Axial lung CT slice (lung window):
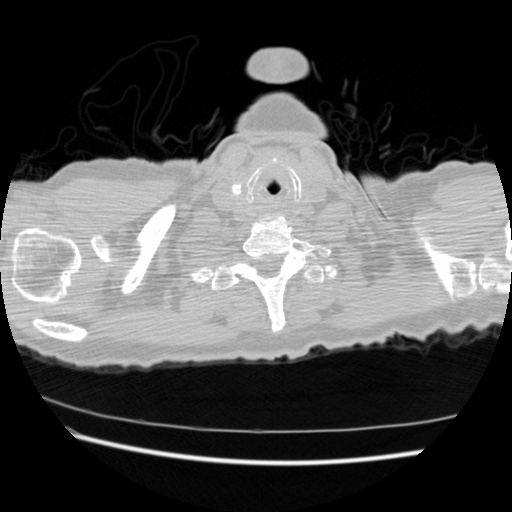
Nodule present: no